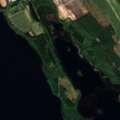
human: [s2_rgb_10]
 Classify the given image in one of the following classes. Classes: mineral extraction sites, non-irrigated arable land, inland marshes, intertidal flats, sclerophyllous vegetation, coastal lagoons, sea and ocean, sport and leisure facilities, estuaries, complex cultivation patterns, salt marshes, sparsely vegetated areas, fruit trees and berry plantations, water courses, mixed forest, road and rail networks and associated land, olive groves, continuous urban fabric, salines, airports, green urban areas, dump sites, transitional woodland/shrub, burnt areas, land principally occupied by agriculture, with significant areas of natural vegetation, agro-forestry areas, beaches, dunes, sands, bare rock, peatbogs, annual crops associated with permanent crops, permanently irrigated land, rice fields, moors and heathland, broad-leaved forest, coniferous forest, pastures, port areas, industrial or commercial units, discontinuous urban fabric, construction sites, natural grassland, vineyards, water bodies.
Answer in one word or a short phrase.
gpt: non-irrigated arable land, land principally occupied by agriculture, with significant areas of natural vegetation, mixed forest, inland marshes, water bodies